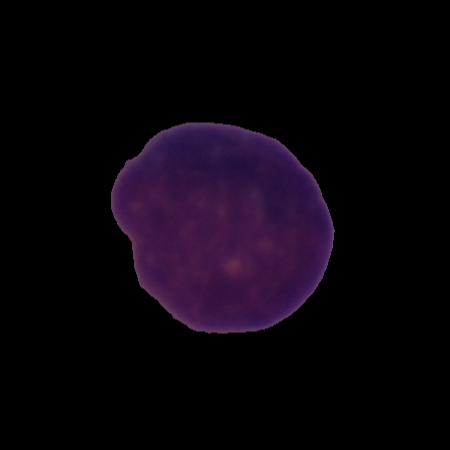
Label: cancer